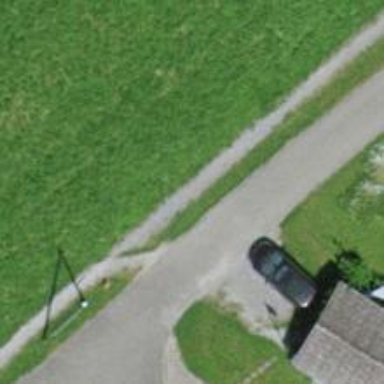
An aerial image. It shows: Unpaved footway.